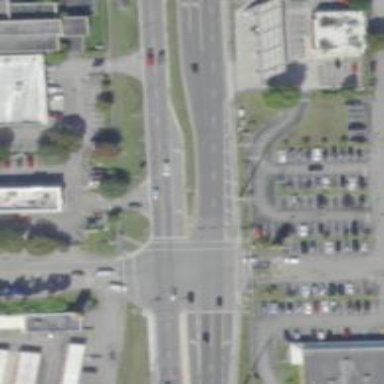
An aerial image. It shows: Crossing with line markings on the road.